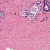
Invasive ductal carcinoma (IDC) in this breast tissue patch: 0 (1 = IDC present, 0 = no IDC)